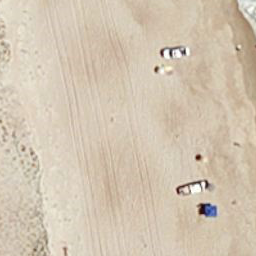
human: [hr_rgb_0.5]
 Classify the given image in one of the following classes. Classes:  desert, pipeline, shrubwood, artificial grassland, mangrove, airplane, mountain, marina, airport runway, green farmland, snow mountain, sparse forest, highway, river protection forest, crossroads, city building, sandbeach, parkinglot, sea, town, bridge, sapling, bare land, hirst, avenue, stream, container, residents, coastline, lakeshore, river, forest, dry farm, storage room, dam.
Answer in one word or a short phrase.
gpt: sandbeach